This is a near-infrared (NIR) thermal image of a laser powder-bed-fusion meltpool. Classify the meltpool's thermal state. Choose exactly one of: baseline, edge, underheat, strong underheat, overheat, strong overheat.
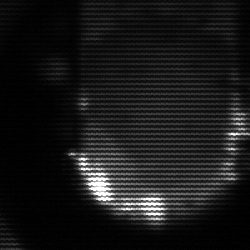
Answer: baseline